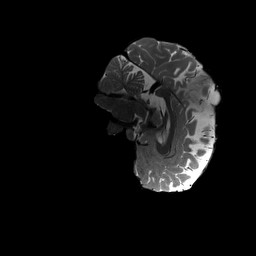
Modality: T2w
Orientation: sagittal
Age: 22
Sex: female
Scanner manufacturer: siemens
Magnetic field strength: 3 T
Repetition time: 3.2 s
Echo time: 0.564 s